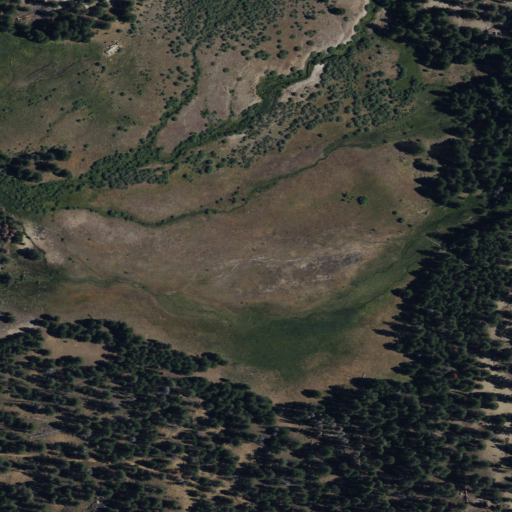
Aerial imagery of plain(s) in California named Groundhog Meadows containing evergreen forest, shrub, woody wetlands, and herbaceous wetlands